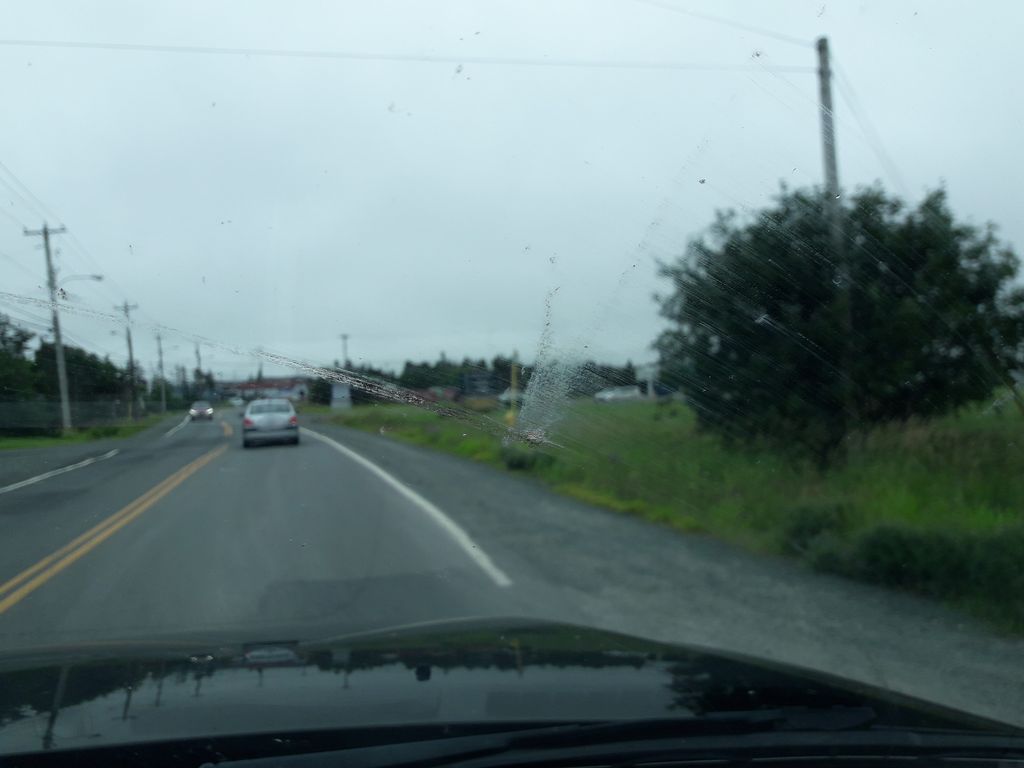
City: st_johns